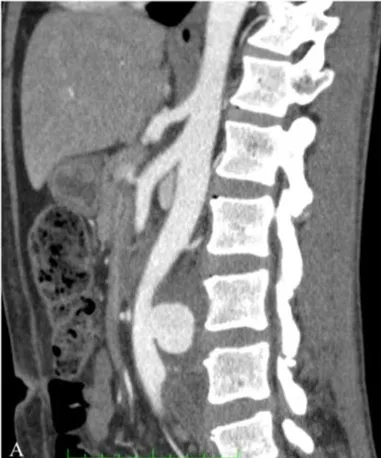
Sagittal image from angiotomography of the abdominal aorta, showing large volume posterior saccular aneurysm.
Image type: radiology (ct)